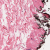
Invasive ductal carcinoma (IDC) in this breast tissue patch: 0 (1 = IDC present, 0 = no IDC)